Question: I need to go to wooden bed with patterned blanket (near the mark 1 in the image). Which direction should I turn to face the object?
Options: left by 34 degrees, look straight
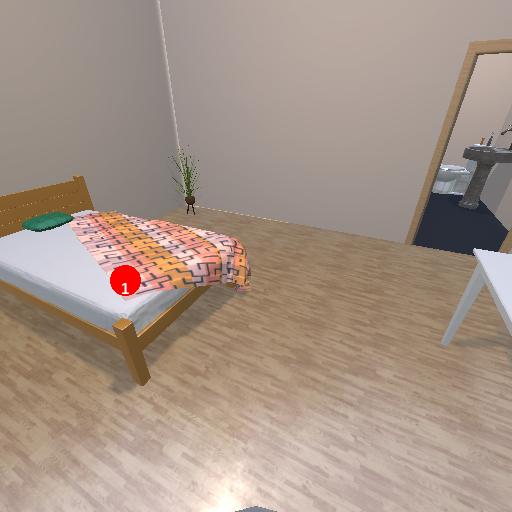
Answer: left by 34 degrees